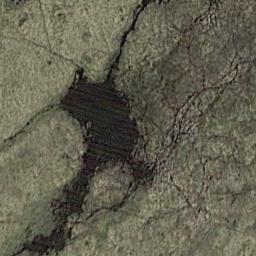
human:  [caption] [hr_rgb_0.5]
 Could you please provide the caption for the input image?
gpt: This wetland is light green entire with some green plants in the middle .

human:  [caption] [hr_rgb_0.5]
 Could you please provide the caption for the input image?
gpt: Some waters of different sizes and shapes are surrounded by wetlands .

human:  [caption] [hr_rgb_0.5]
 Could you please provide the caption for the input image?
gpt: There is a large area of ​​dense brown bare land in a lake in a wetland .

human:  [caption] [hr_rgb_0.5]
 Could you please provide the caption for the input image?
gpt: The wetland consists of bare land and water .

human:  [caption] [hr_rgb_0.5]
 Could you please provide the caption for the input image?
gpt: There are bare land and a lake on the wetland .